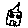
Label: house